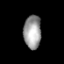
Tissue: prostate
Cell type: T cells
Senescence score: 0.8425
Nuclear area (px): 579
Mean DAPI intensity: 154.1